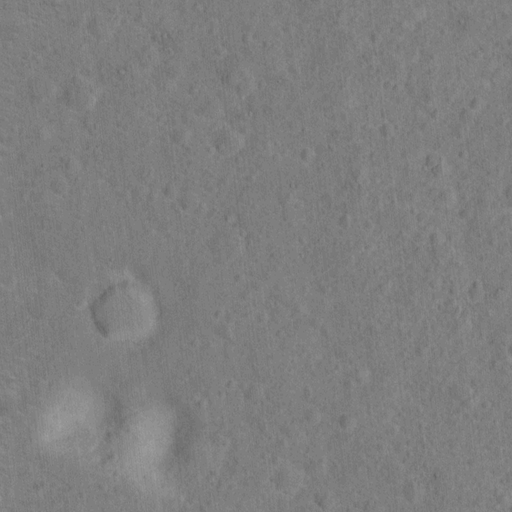
Classes present: Background